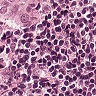
Metastatic tissue present: yes